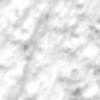
Label: no_change